Current action and preconditions to check: trajectory_clear

Your task: For each precondition in the list above, predict whether it will hold at this action.

Consider the current scene as observed from the mobile robot's camera, and analyze the predicted future states of all dynamic agents (e.g., people, animals, vehicles, or any moving entities) within the NEXT SECOND.

IMPORTANT: Only answer "very likely" if you are absolutely certain—based on strong, clear evidence—that a dynamic agent will violate the precondition in the predicted future state. Do NOT answer "very likely" for unlikely, ambiguous, or low-probability risks.

Ask yourself for each precondition: Is there a high probability, with clear and convincing evidence, that the predicted future states of any dynamic agent will interfere with the predicted future state of the currently executing action within the NEXT SECOND, causing that precondition to fail?

Assess the risk level based on these predictions. Use "likely" or "very likely" if motions create a clear risk of interference.

Use "neutral" or "improbable" if agents are nearby but their predicted paths are clearly diverging or non-conflicting.

Failure Risk Categories: "very improbable", "improbable", "neutral", "likely", "very likely"

Answer Format: Output ONLY the probability_of_failure value from these categories: "very improbable", "improbable", "neutral", "likely", "very likely"

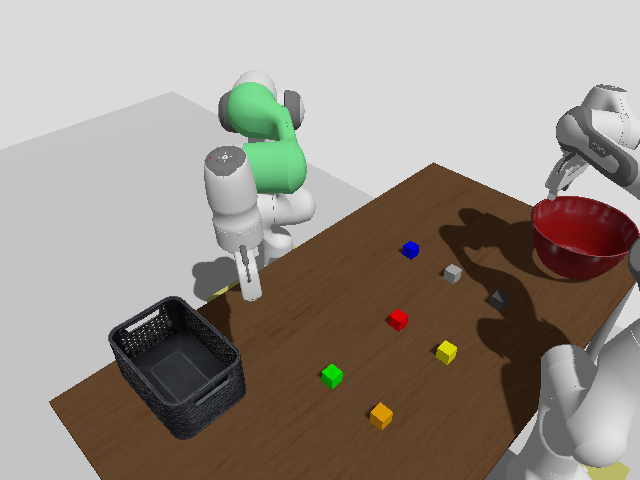

Answer: very improbable